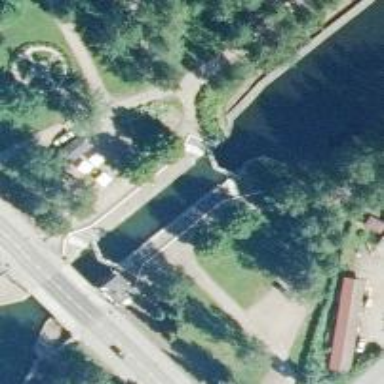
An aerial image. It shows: Lock gate on waterway.